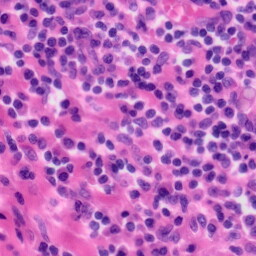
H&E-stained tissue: Tonsil